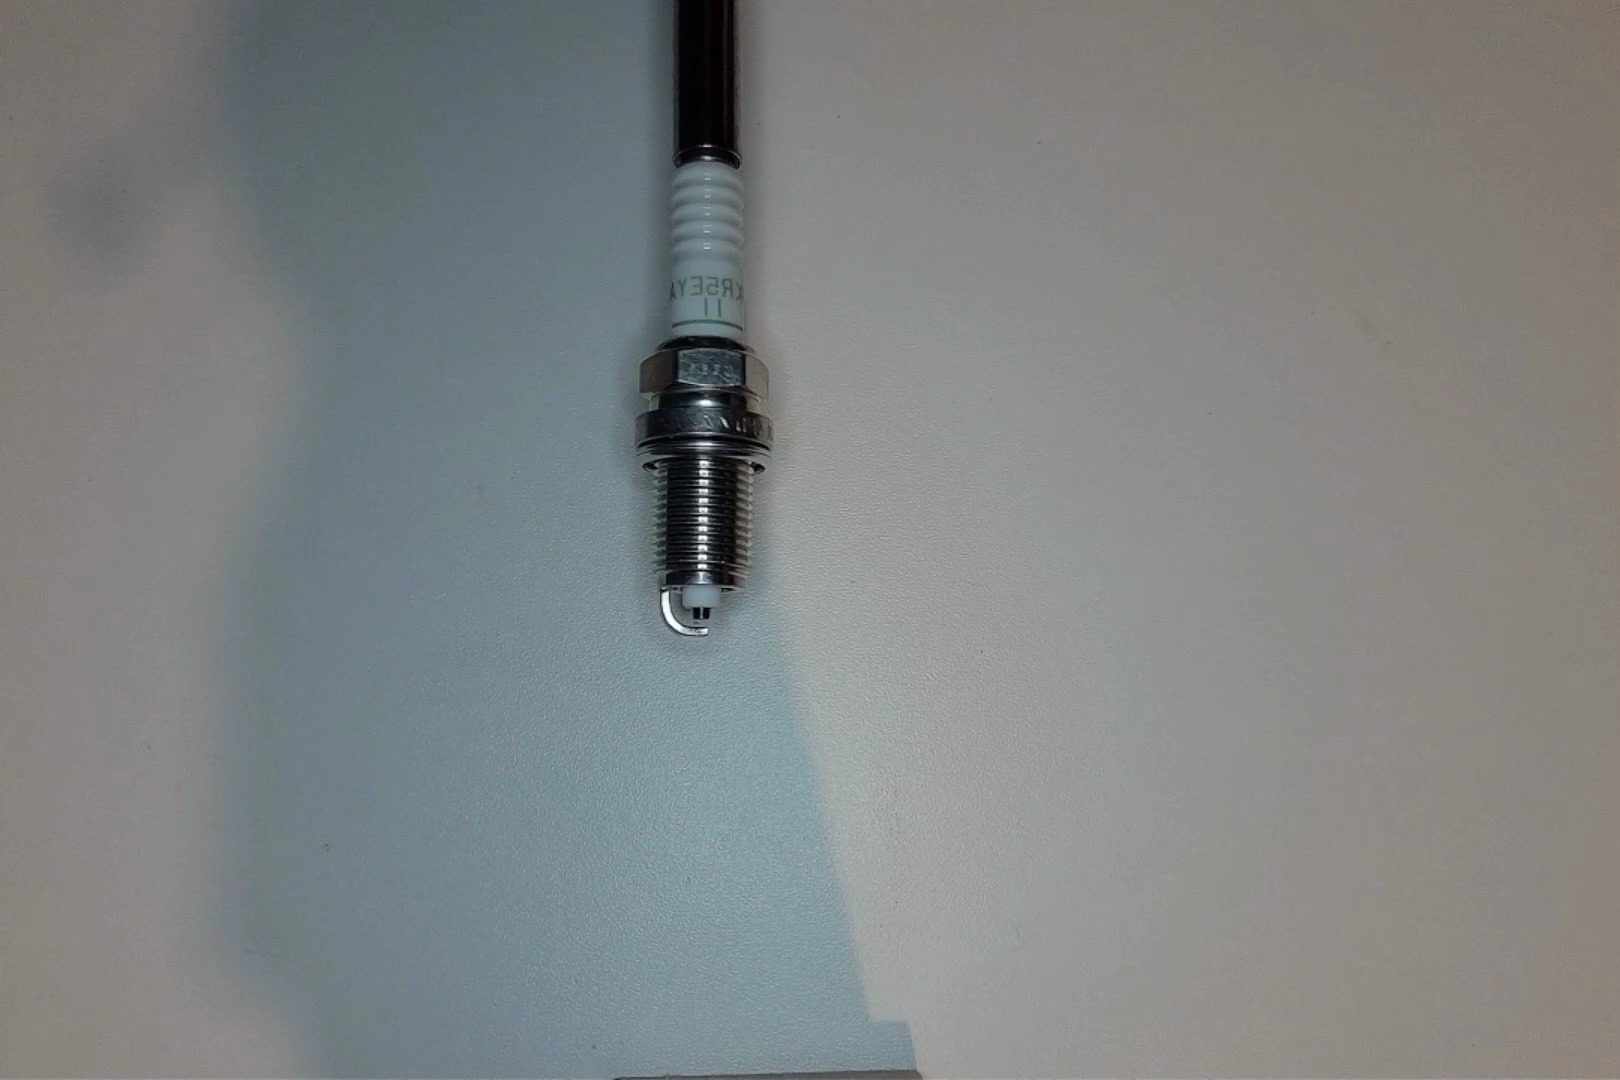
Label: normal